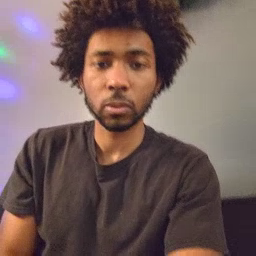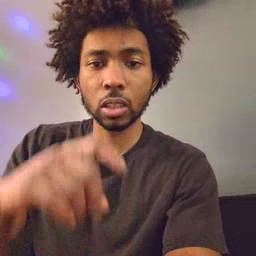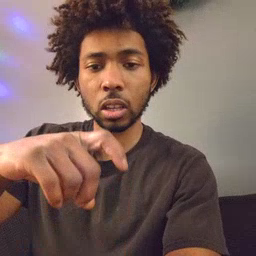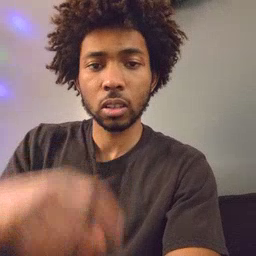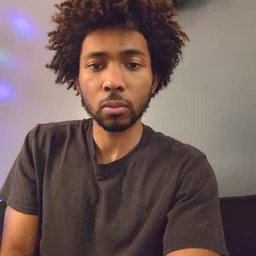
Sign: time